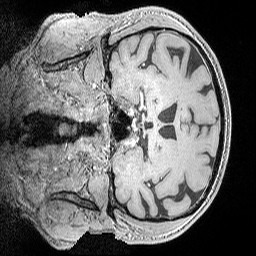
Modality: MP2RAGE
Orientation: coronal
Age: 66
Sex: male
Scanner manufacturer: siemens
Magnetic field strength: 3 T
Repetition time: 5 s
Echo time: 0.00298 s